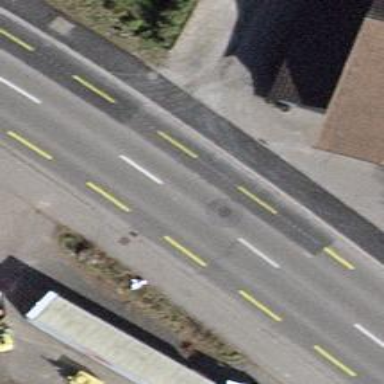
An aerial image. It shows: Sidewalk along the footway.